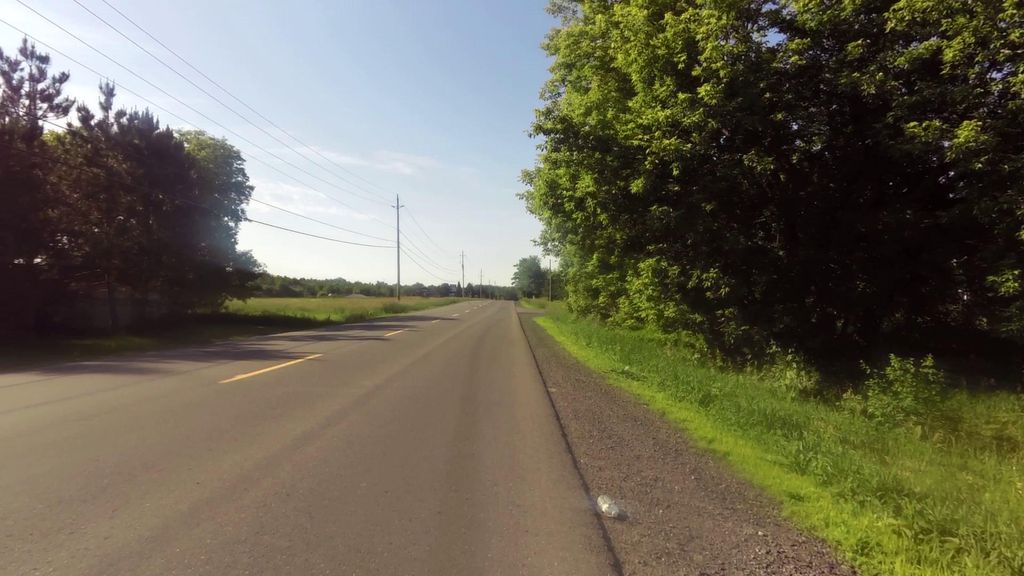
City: ottawa-gatineau